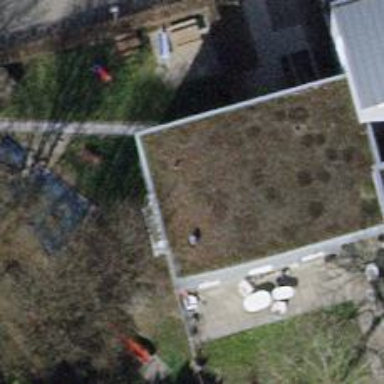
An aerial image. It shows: Kindergarten.